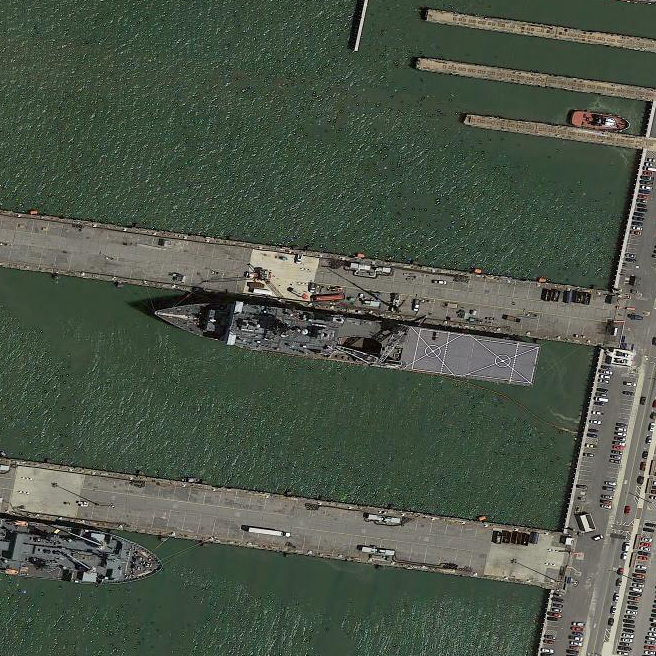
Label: combat